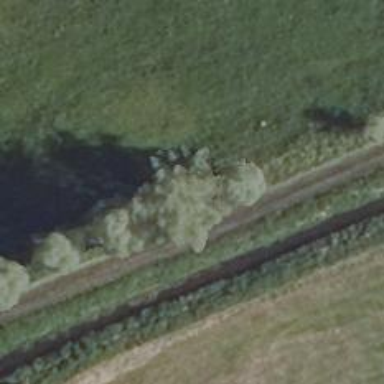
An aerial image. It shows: Row of trees in natural setting.